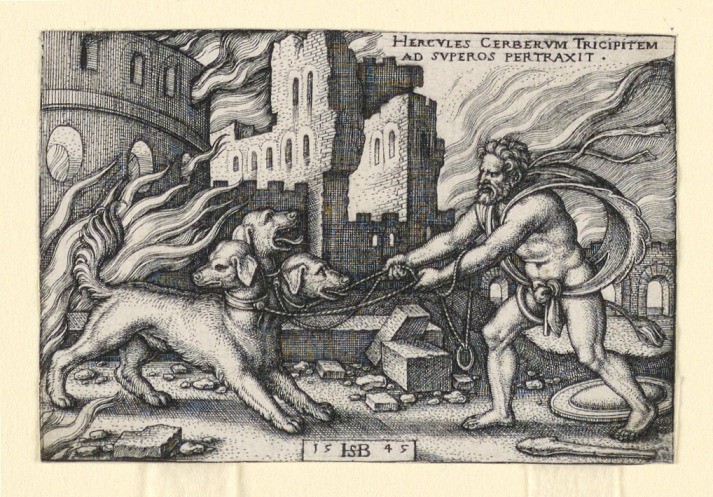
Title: Hercules Capturing Cerberus
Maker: Hans Sebald Beham, German, 1500–1550
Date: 1542–48
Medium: Engraving on off-white laid paper
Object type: Print
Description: Horizontal rectangle. Hercules, at right, dragging the three-headed monster Cerberus, held fast by means of rope. The flames of Hades in the background.